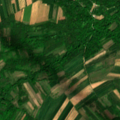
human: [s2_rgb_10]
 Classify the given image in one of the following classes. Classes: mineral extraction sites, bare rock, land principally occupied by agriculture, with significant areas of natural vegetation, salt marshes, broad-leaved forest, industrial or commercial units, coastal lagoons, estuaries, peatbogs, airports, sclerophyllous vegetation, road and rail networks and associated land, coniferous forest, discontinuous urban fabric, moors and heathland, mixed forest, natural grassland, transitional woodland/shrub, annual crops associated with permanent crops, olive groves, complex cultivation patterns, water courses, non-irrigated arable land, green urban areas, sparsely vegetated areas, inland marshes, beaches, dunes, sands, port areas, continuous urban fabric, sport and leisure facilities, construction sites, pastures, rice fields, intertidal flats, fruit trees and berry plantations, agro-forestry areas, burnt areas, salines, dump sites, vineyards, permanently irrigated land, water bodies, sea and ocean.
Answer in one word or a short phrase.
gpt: non-irrigated arable land, land principally occupied by agriculture, with significant areas of natural vegetation, broad-leaved forest, transitional woodland/shrub